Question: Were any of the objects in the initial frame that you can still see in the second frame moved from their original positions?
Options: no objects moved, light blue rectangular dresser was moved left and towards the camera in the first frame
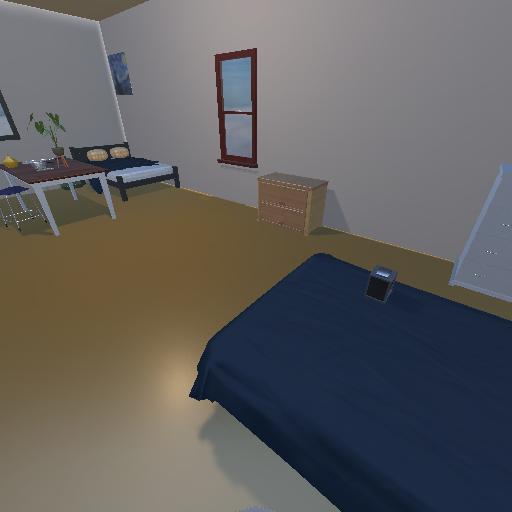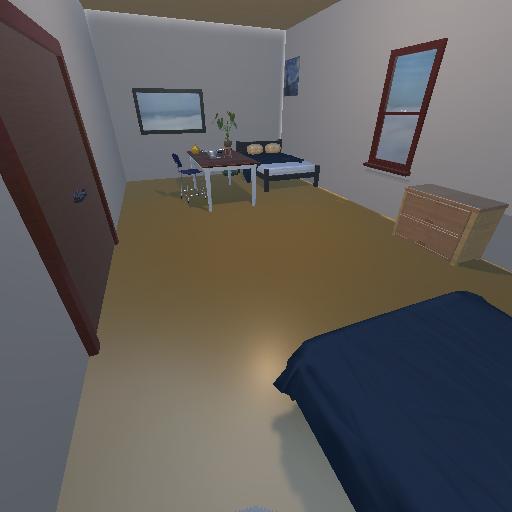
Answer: no objects moved